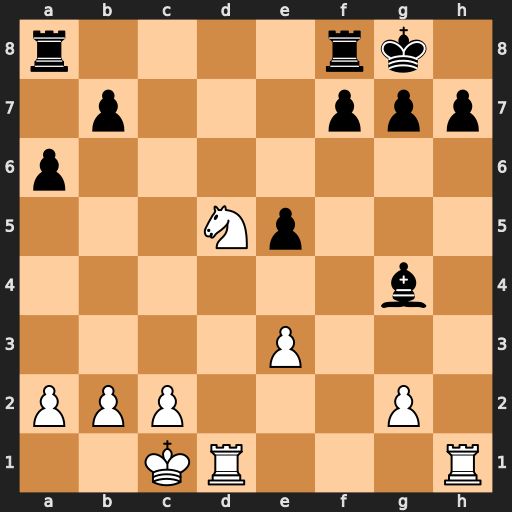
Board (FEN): r4rk1/1p3ppp/p7/3Np3/6b1/4P3/PPP3P1/2KR3R
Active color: w
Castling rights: -
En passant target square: -
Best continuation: Ne7+ Kh8 Rxh7+ Kxh7 Rh1+ Bh5 Rxh5#